Interaction volume radius: 5 \u00c5
Interaction volume height: 10 \u00c5
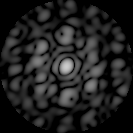
Disorder parameter: 0.7342